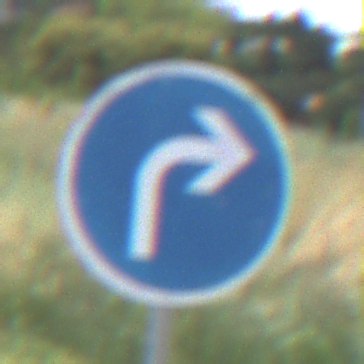
Verkehrszeichen: VorgeschriebeneFahrtrichtungRechts
Umgebung: Outdoor, Nature
Tageszeit: Midday
Wetter: PartlyCloudy
Licht: Natural
Jahreszeit: NotSpecified
Kontrast: HighContrast